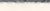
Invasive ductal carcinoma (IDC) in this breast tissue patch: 0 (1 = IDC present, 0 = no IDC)